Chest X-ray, AP view. Patient: 57 years old, sex F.
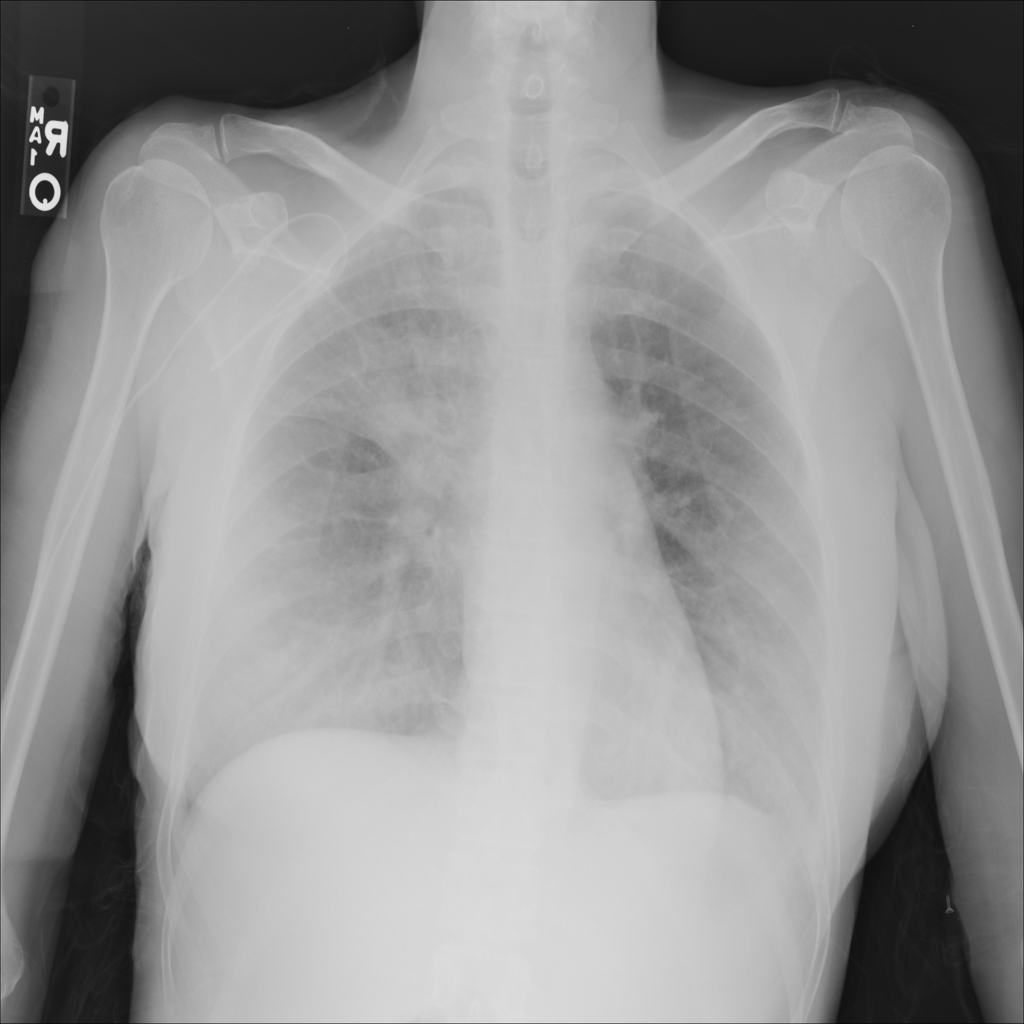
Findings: Infiltration